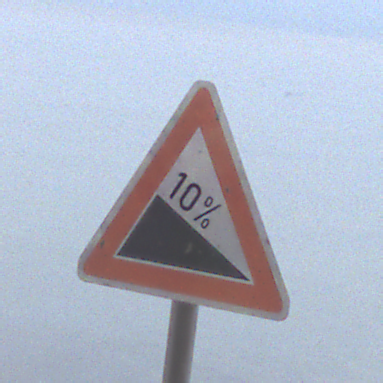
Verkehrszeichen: Gefaelle10
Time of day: MorningAfternoon
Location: Outdoor (Nature)
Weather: Overcast
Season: NotSpecified
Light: Natural